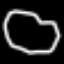
Label: octagon